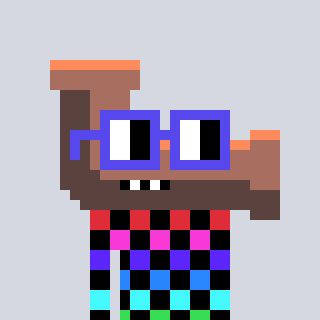
a pixel art character with square blue glasses, a pipe-shaped head and a gold-colored body on a cool background